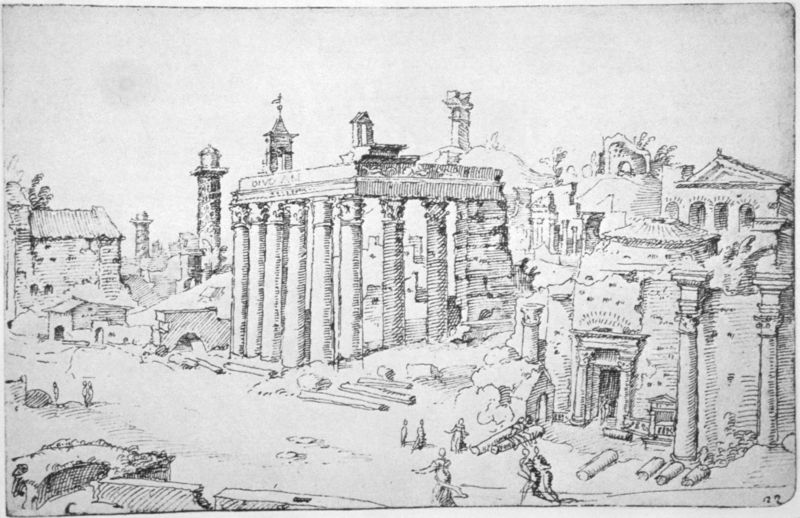
Titel: Römisches Skizzenbuch I, Alte Ansicht des Forums vom Palatin
Künstler: Maarten van Heemskerck
Standort: Berlin
Institution: Kupferstichkabinett
Schlagwörter: baum, berg, blätter, feder, himmel, weiß, frauen, menschen, stadt, äste, fenster, frankreich, grau, männer, schwarz, skizze, strasse, säule, säulen, zeichnung, anlage, dach, gebäude, haus, weg, architektur, sockel, spitze, stein, steine, erde, häuser, hügel, zweige, kirche, sträucher, personen, turm, liegen, ansicht, italien, studie, fahne, giebel, grafik, graphik, geröll, schutt, kuppel, romantik, staffage, trümmer, palme, tor, bögen, eingang, tusche, reste, ruine, gewölbe, antike, türmchen, türme, mauerwerk, druck, schwarzweiss, schraffur, radierung, stich, ruinen, entwurf, architrav, kapitelle, rom, studien, portal, kaputt, gesims, architrave, gehend, tempel, männder, korinthisch, kupferstich, forum, forum romanum, athen, federzeichnung, minarett, altertum, satdt, eingng, tempelanalge, 17. jahrhundert, #portal